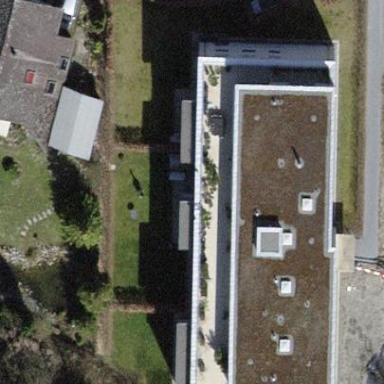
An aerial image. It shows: Apartments building with tiled roof.